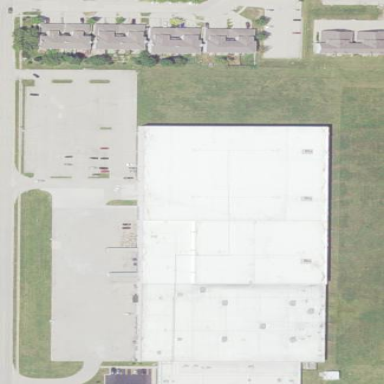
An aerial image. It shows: Warehouse building.